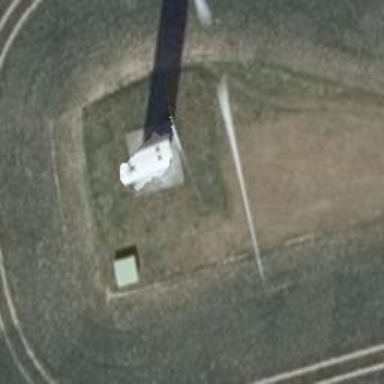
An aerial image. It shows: Wind generator in the form of horizontal axis wind turbine.